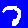
Digit: 7